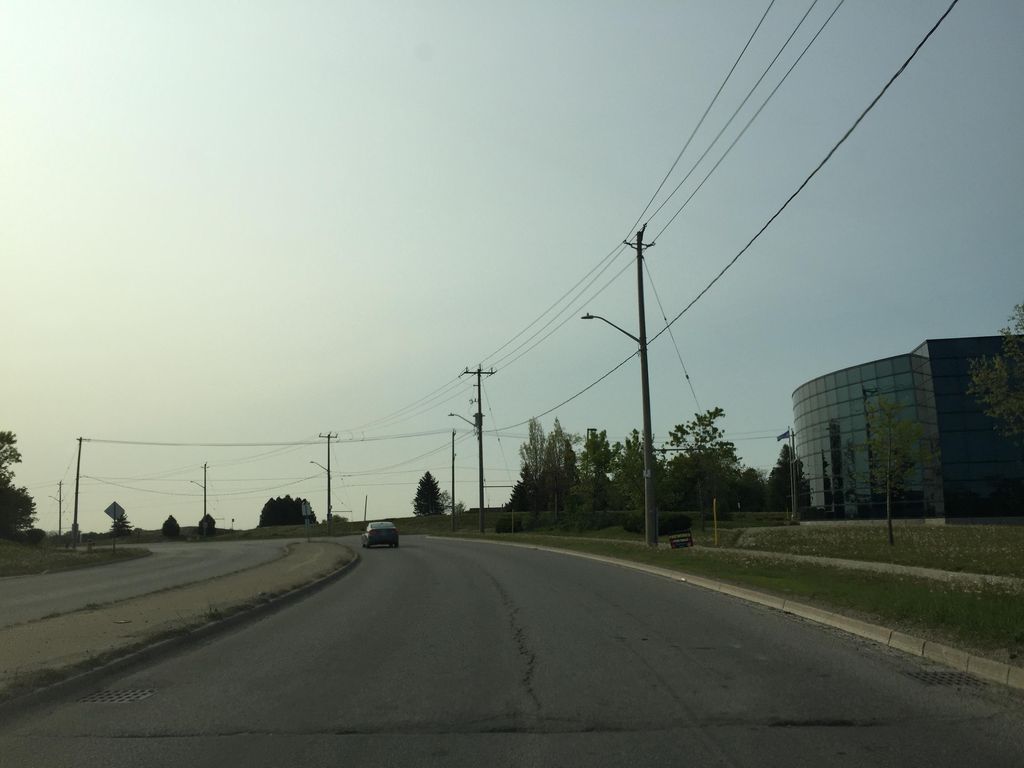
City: kitchener-waterloo